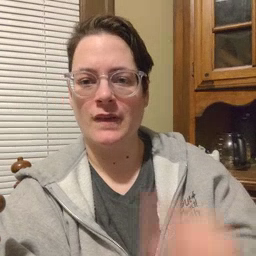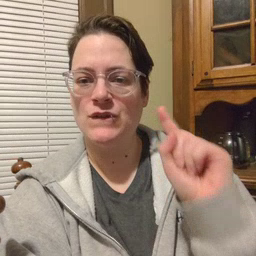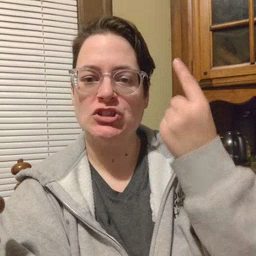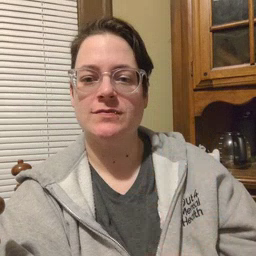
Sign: first